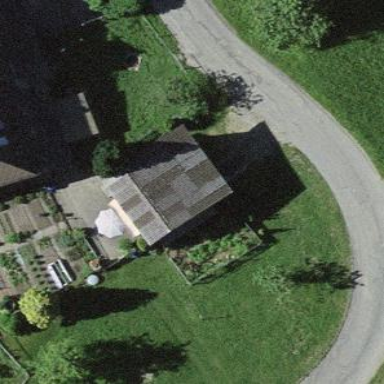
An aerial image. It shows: Rural barn.